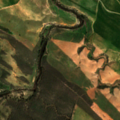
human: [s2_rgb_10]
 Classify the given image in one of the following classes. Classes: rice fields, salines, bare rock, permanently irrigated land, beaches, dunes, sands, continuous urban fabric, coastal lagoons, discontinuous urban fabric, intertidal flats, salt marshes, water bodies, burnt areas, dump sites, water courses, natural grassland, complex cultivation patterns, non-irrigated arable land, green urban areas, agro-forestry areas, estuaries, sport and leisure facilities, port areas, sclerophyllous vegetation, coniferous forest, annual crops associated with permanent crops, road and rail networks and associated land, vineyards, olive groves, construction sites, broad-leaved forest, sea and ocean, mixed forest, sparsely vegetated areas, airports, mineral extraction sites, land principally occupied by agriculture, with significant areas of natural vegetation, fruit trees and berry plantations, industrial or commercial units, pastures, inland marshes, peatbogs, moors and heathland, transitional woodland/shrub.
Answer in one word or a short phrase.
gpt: non-irrigated arable land, broad-leaved forest, sclerophyllous vegetation